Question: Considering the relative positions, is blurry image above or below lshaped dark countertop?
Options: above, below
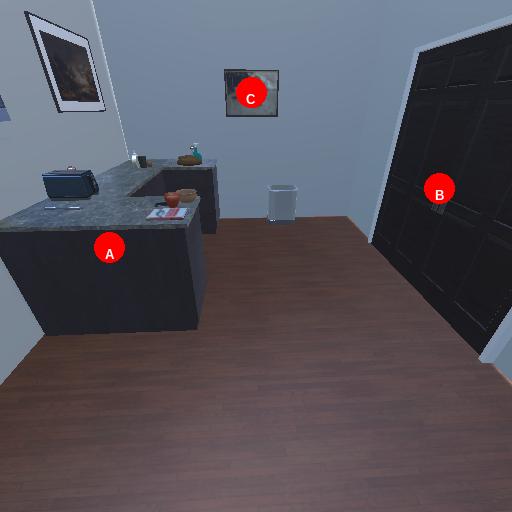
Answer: above